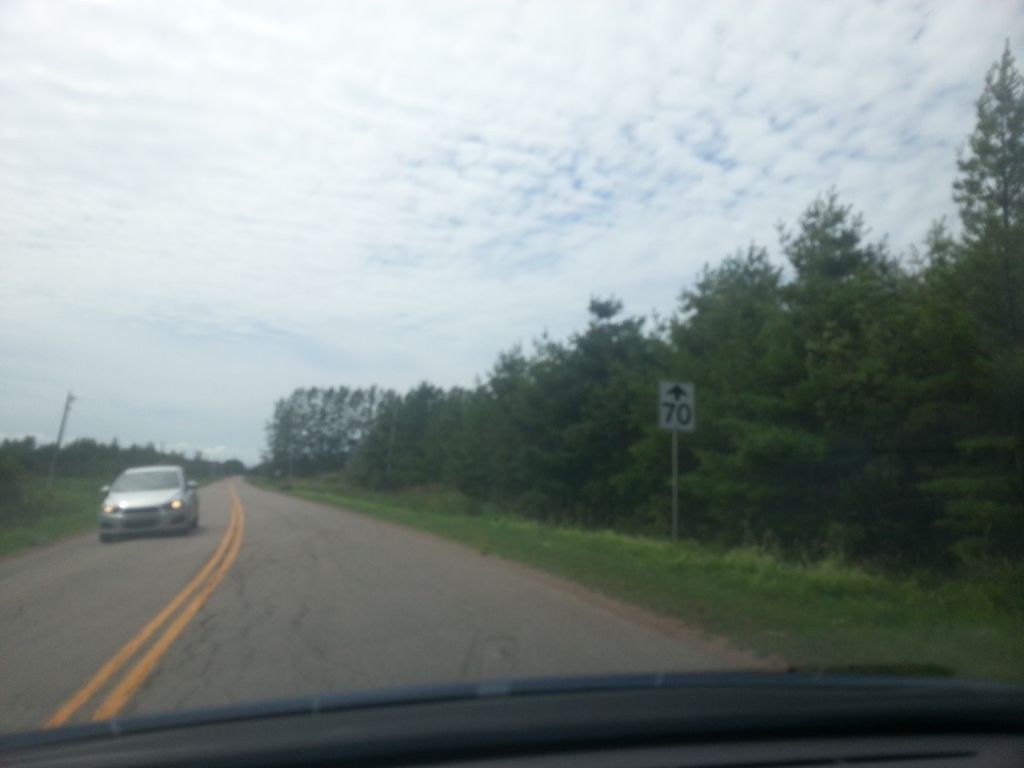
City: charlottetown